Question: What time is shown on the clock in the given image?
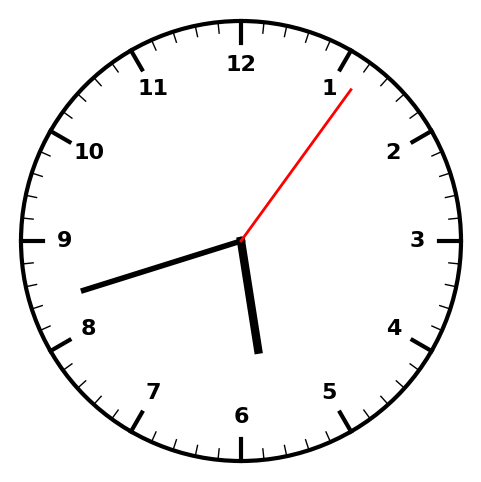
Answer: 05:42:06